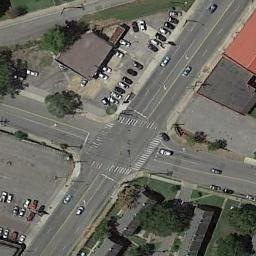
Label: intersection